九年级 · 度量几何学
如图, $A D$ 是 $\odot O$ 的直径, 以 $A$ 为圆心, 弦 $A B$ 为半径画弧交 $\odot O$ 于点 $C$, 连接 $B C$ 交 $A D$ 于点 $E$, 若 $D E=3$, $B C=8$, 则 $\odot O$ 的半径为

( )

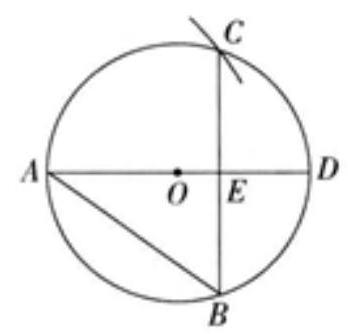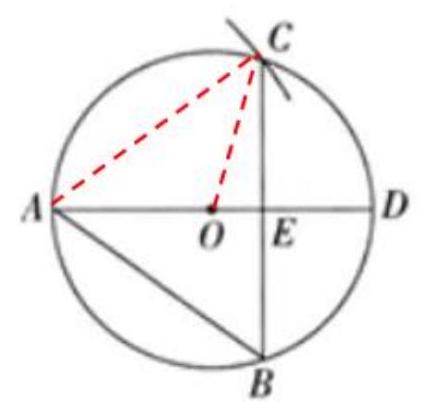
A. $\frac{25}{6}$
B. 5
C. $\frac{16}{3}$
D. $\frac{25}{3}$

答案: A
解析: 【分析】

本题考查了圆心角、弧、弦的关系, 垂径定理, 勾股定理知识点, 掌握垂径定理是解题关键.连接 $A C 、 O C$, 由 $A B=A C$, 得 $O E \perp B C, C E=B E$, 再由勾股定理解答即可.

【解答】

解: 连接 $A C 、 O C$,

由题意可知 $A B=A C$,

$\therefore \overparen{A B}=\overparen{A C}$,

$\therefore O E \perp B C, \quad C E=B E$,

$\because B C=8, \therefore C E=4$,

设 $O C=R$ ，

$\because D E=3, \quad \therefore O E=R-3$,

在Rt $\triangle O C E$ 中, 由勾股定理, 得 $R^{2}=(R-3)^{2}+4^{2}$,

解得 $R=\frac{25}{6}$,

故选 $A$.